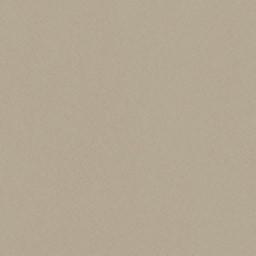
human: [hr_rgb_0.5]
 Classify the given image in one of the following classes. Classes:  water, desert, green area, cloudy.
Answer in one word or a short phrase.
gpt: desert